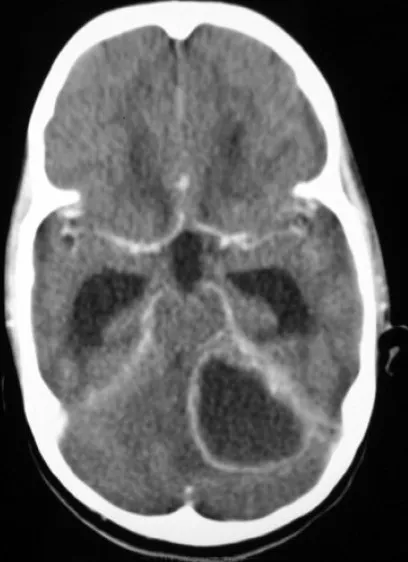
Hypodense extra axial lesion with peripheral rim enhancement measuring approximately 4.4 x 3.5 x 3.0 cm suggestive of abscess.
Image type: radiology (ct)